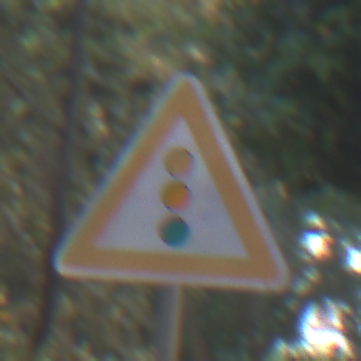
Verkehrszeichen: Lichtzeichenanlage
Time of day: MorningAfternoon
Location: Outdoor (Suburban)
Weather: PartlyCloudy
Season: NotSpecified
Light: Natural